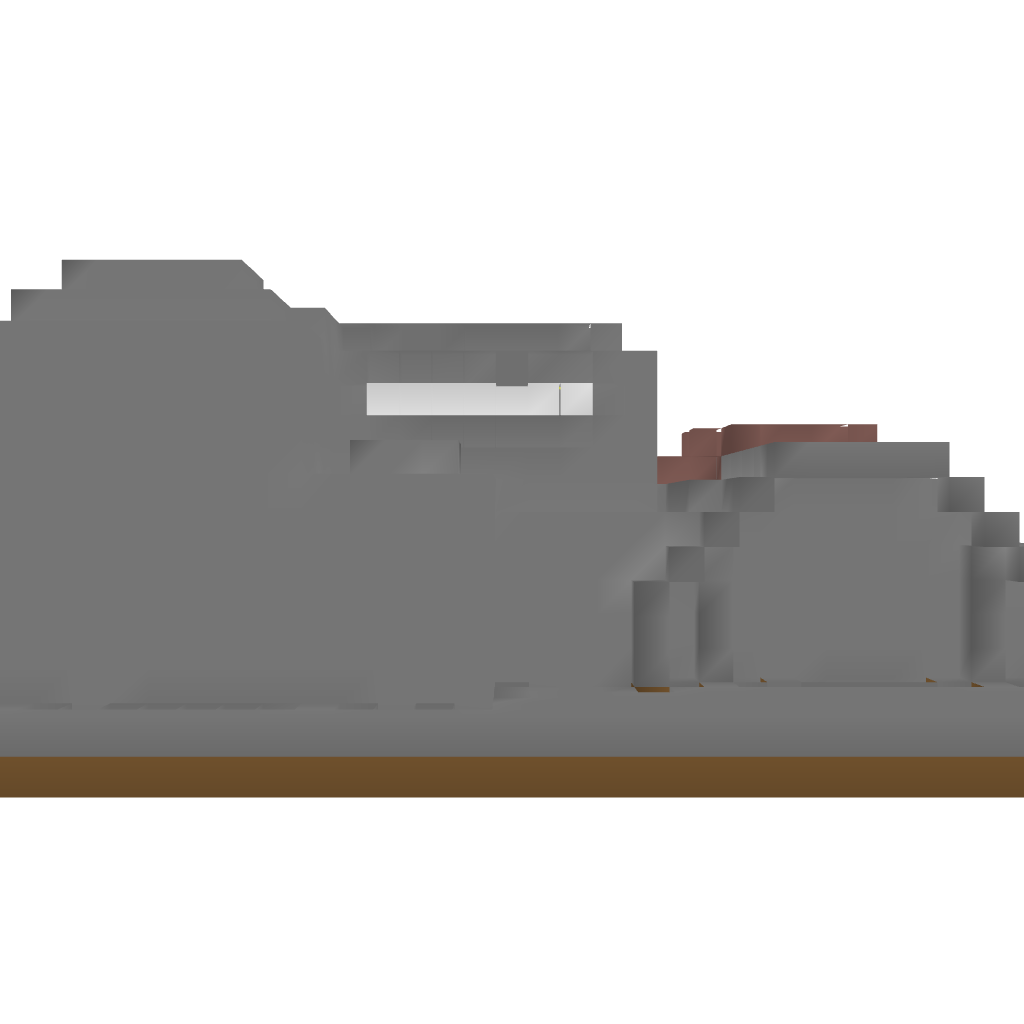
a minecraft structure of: Modern/Futurist Army Base bad low quality